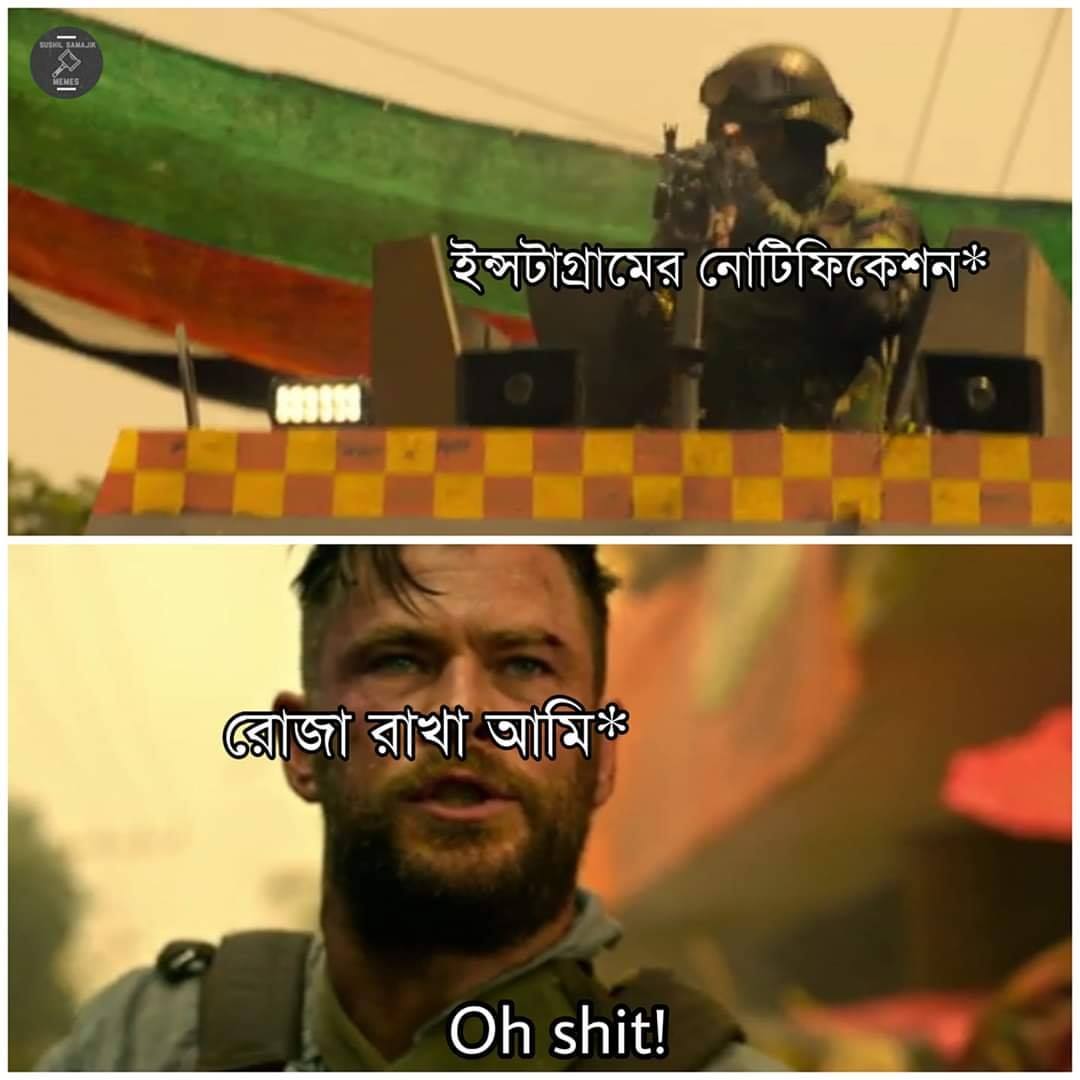
Caption: ইন্সটাগ্রামের নোটিফিকেশন*  রোজা রাখা আমি*  Oh shit !
Label: non-hate